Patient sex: F
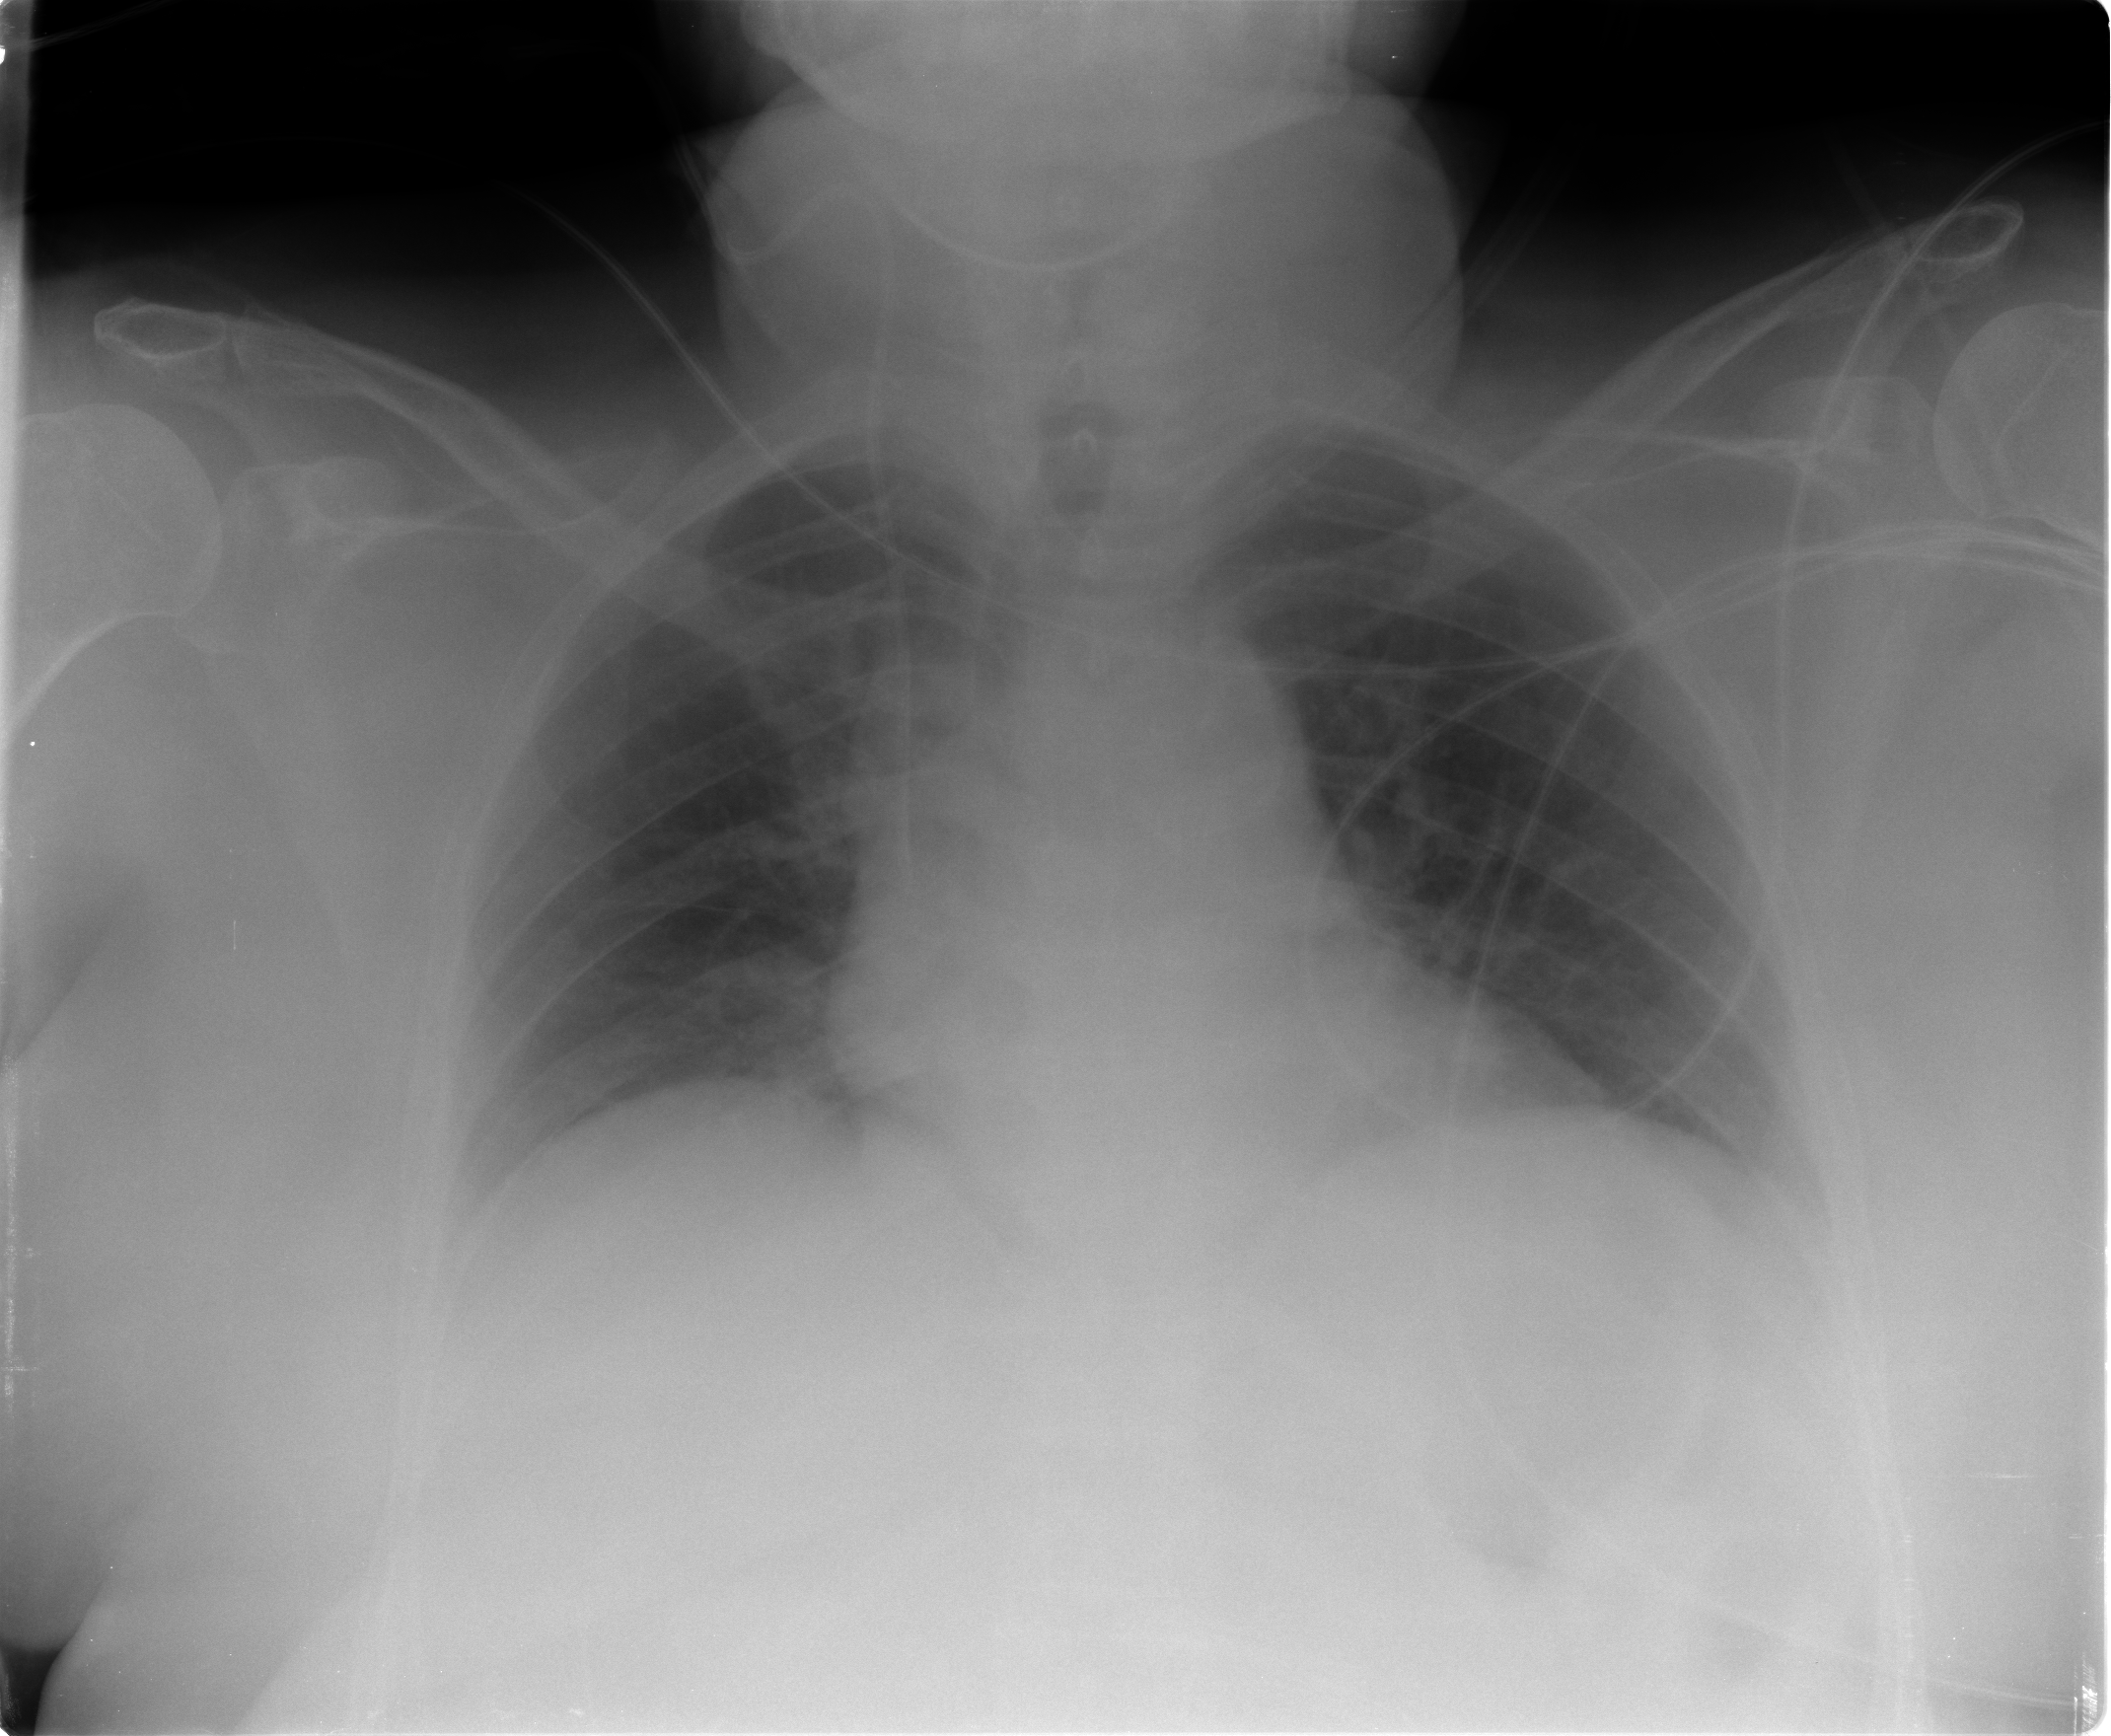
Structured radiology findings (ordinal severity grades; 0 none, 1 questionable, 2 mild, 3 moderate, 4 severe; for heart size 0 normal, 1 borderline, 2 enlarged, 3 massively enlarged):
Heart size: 0
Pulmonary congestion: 0
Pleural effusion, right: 1
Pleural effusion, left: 1
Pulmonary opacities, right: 0
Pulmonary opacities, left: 0
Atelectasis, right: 2
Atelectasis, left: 2